Question: i have opened same topic before; but since i have bad english it is closed by admin.
<URL>
I need your help about word list. i have uploaded an image to explain my problem better.

i have thousands of lines like the left side and i want make them like right side.
as you see the words after dots are vertically aligned. the amount of the dots are different. how can i convert them like the right side?
word, notepad++, excel..?
thank you very much.
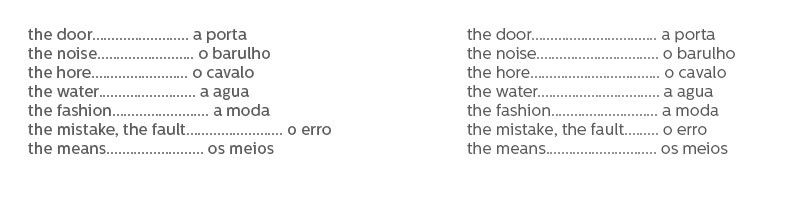
Answer: Open the file in Word. Use Find and Replace to
- - - - - -